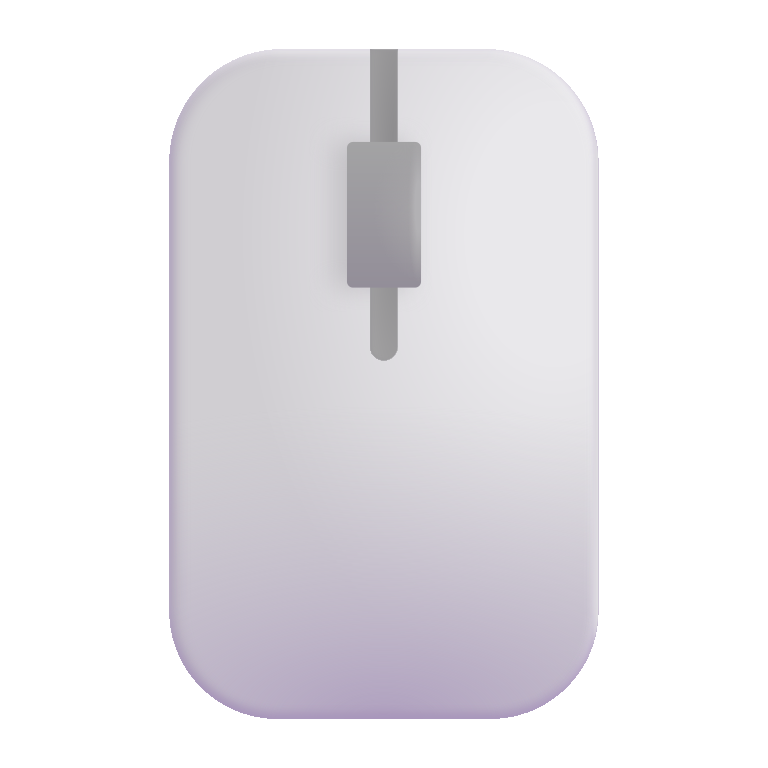
computer mouse color